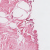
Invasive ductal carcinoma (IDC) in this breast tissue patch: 0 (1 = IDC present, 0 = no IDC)